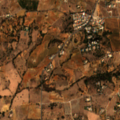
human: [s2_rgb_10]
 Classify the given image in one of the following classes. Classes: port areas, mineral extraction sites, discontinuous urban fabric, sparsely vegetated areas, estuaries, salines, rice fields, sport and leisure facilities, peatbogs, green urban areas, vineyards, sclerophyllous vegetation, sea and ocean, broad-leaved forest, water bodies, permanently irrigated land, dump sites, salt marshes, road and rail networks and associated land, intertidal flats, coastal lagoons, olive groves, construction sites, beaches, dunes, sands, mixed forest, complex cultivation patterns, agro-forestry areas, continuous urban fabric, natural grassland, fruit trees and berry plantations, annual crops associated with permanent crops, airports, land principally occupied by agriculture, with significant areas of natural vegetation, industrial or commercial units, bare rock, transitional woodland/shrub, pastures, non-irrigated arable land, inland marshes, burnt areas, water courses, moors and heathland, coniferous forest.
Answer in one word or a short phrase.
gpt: discontinuous urban fabric, annual crops associated with permanent crops, complex cultivation patterns